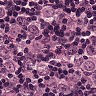
Metastatic tissue present: yes